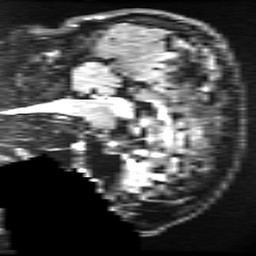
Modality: FLAIR
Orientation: sagittal
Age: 71
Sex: male
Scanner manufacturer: ge
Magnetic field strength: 3 T
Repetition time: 11 s
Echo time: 0.1497 s